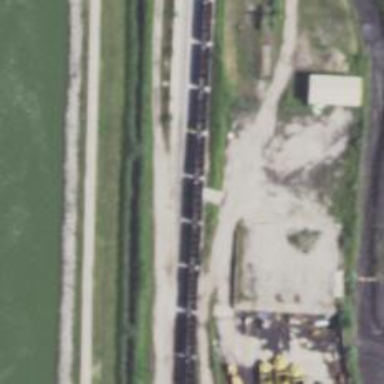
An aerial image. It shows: Railway yard in service.